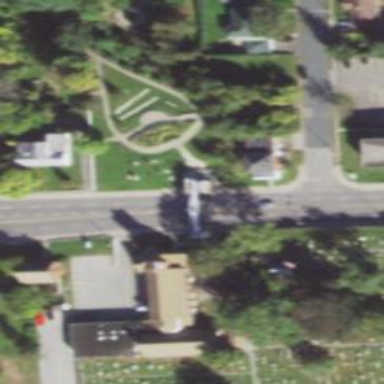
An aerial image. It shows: City gate with historic significance.